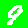
Digit: 9